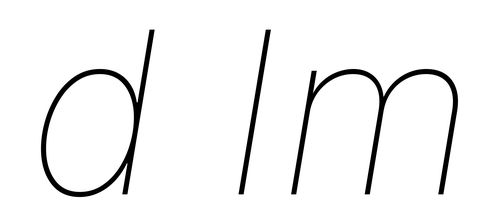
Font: Inter-Italic_Thin_Italic